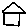
Label: house